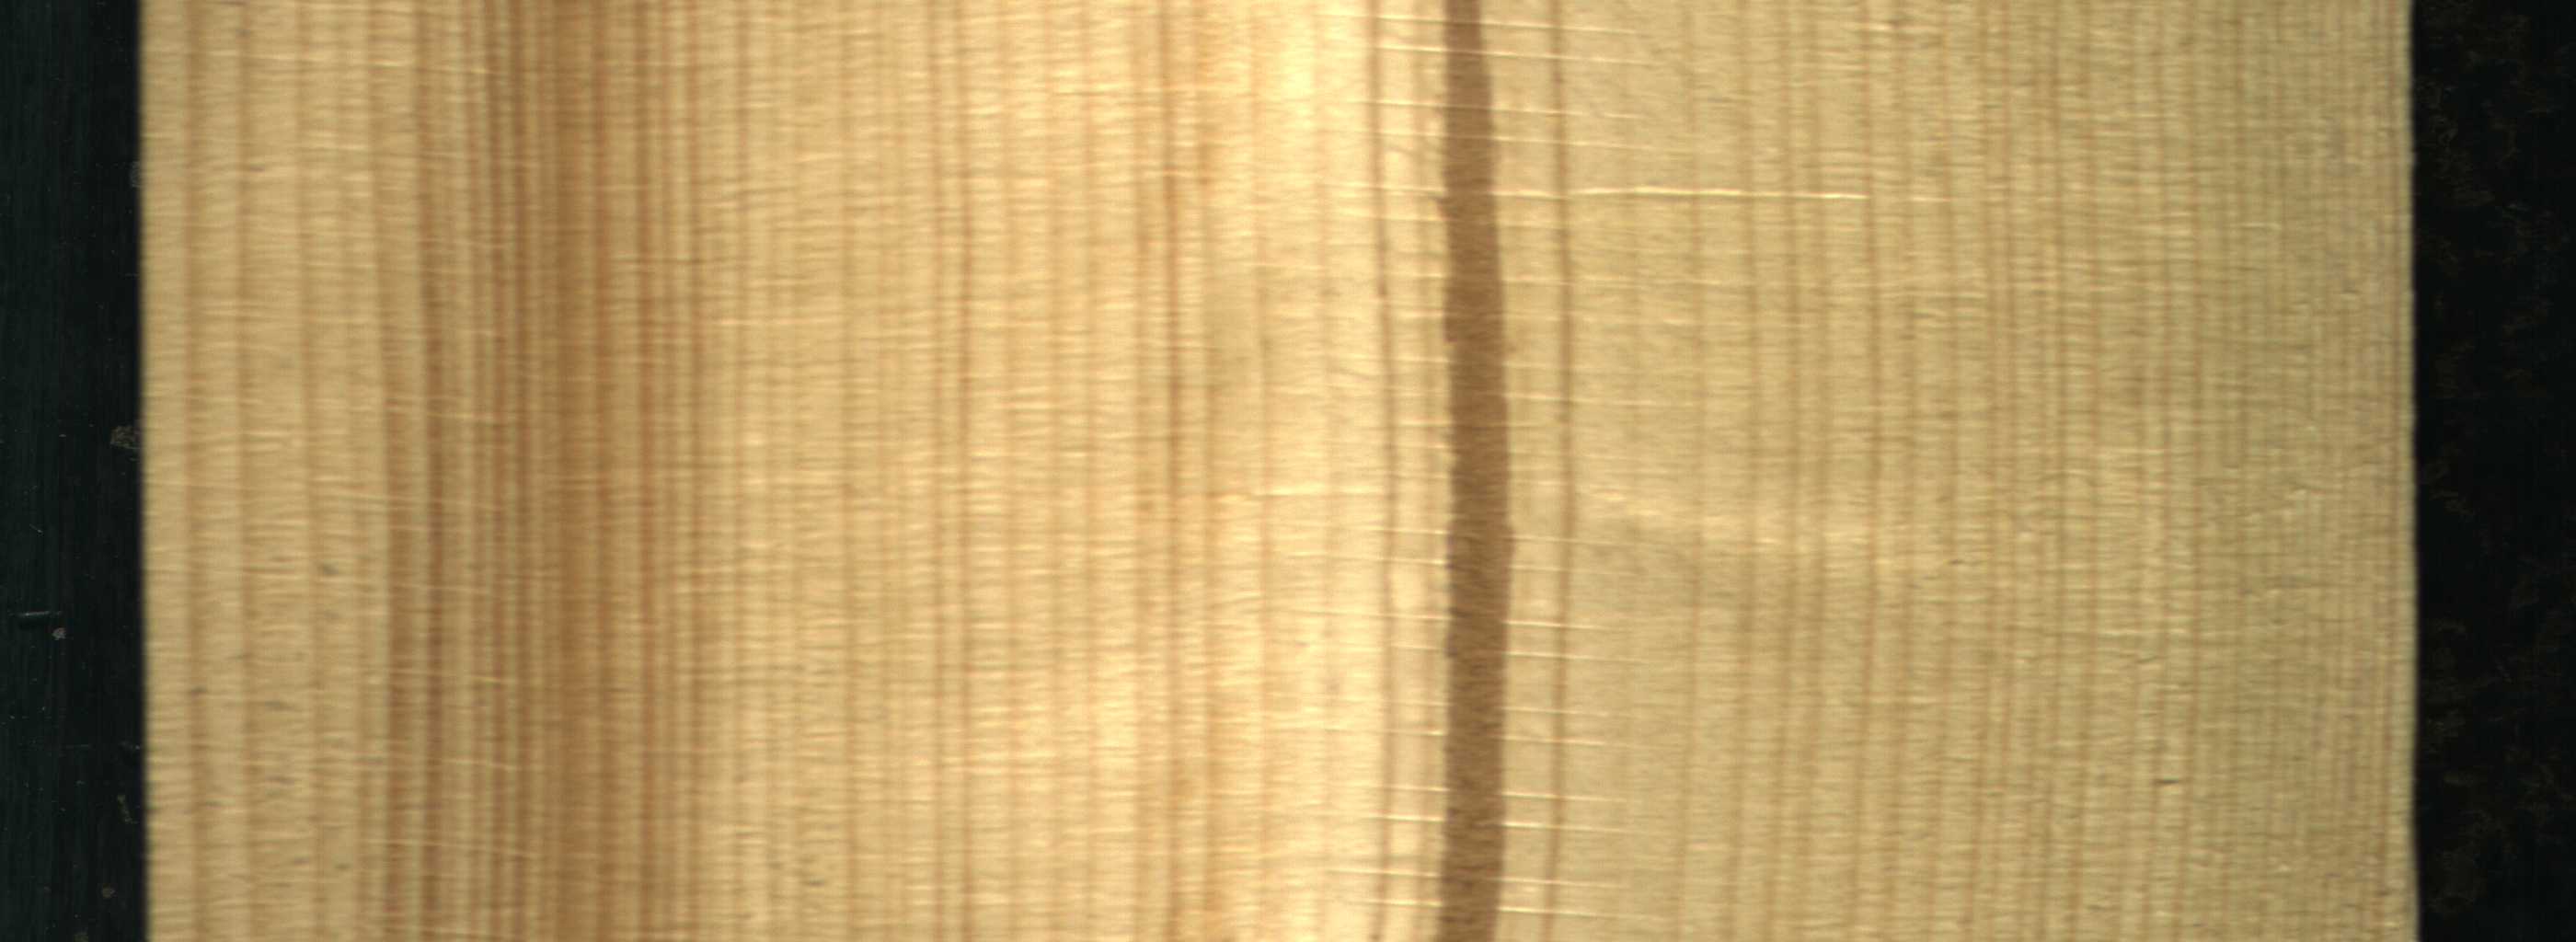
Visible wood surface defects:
Marrow